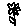
Label: flower